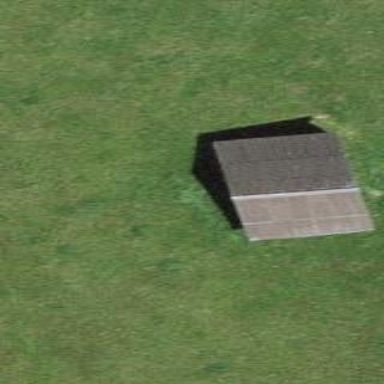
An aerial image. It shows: Rural barn.